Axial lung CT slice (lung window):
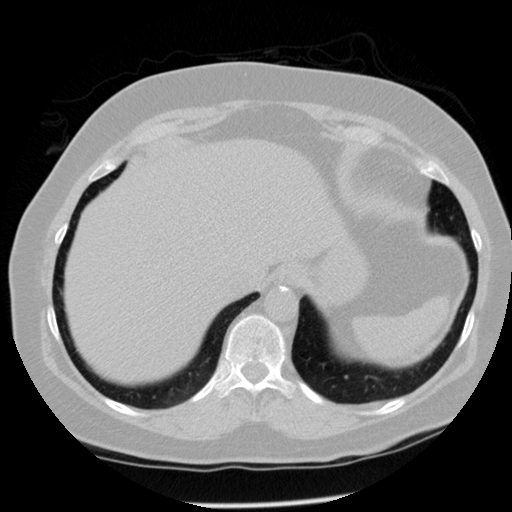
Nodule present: no